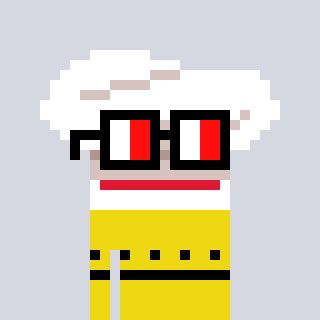
a pixel art character with square glasses with black frames and red eyes, a chef hat-shaped head and a yellow-colored body on a cool background